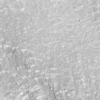
Label: not_dusty